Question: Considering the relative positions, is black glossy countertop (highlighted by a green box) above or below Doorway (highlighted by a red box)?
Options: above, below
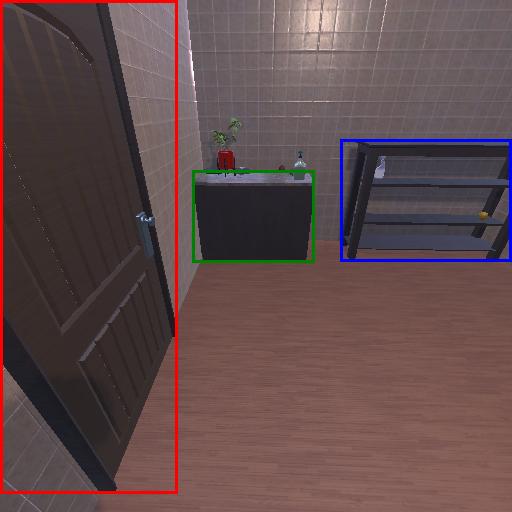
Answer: above